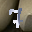
Label: 7